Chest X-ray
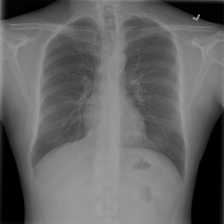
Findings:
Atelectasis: negative
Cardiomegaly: negative
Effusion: negative
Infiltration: negative
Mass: negative
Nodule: negative
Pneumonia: negative
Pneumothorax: negative
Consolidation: negative
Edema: negative
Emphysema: negative
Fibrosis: negative
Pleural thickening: positive
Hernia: negative